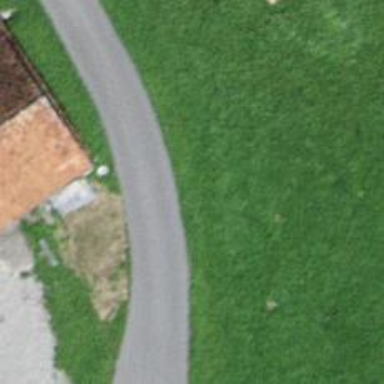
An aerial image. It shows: Smoothly paved residential road.